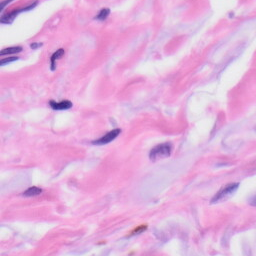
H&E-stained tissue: Skin